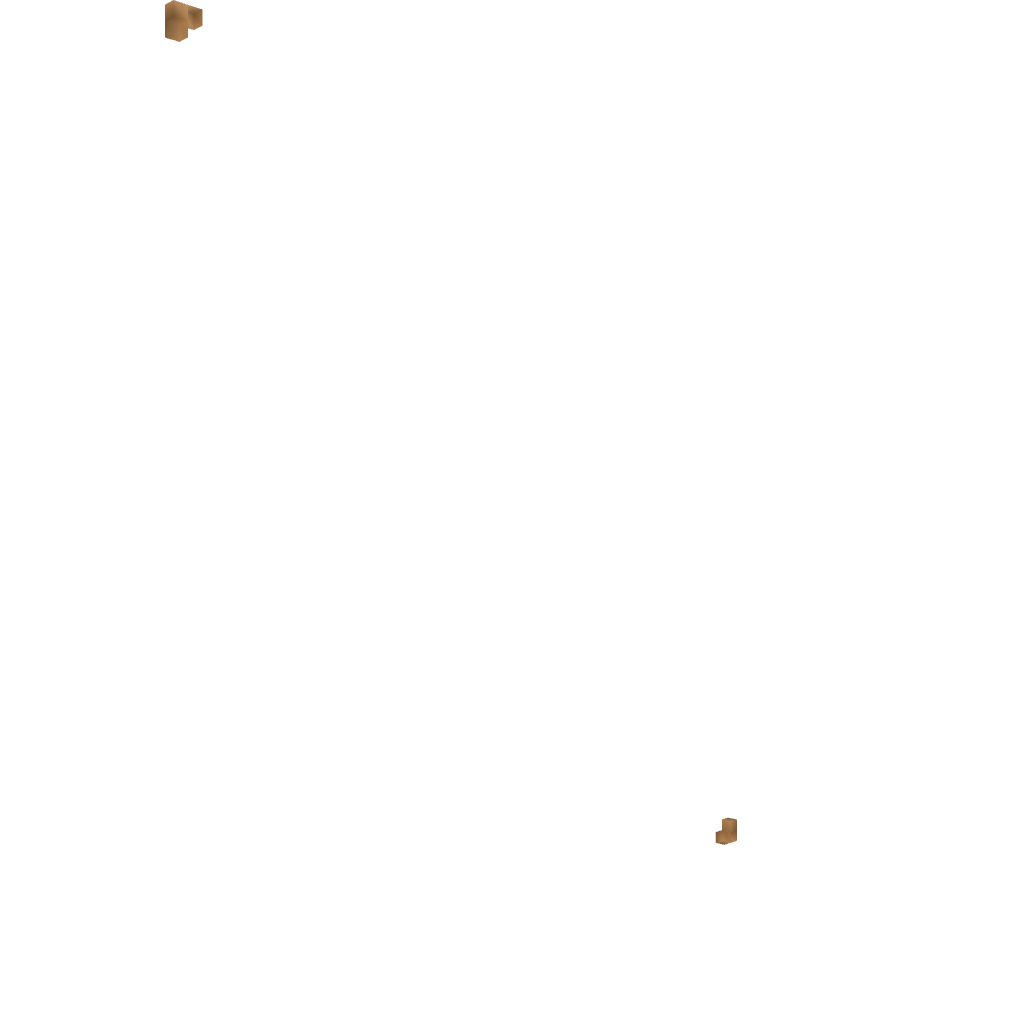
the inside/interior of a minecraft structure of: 16 Bit Majora's Mask